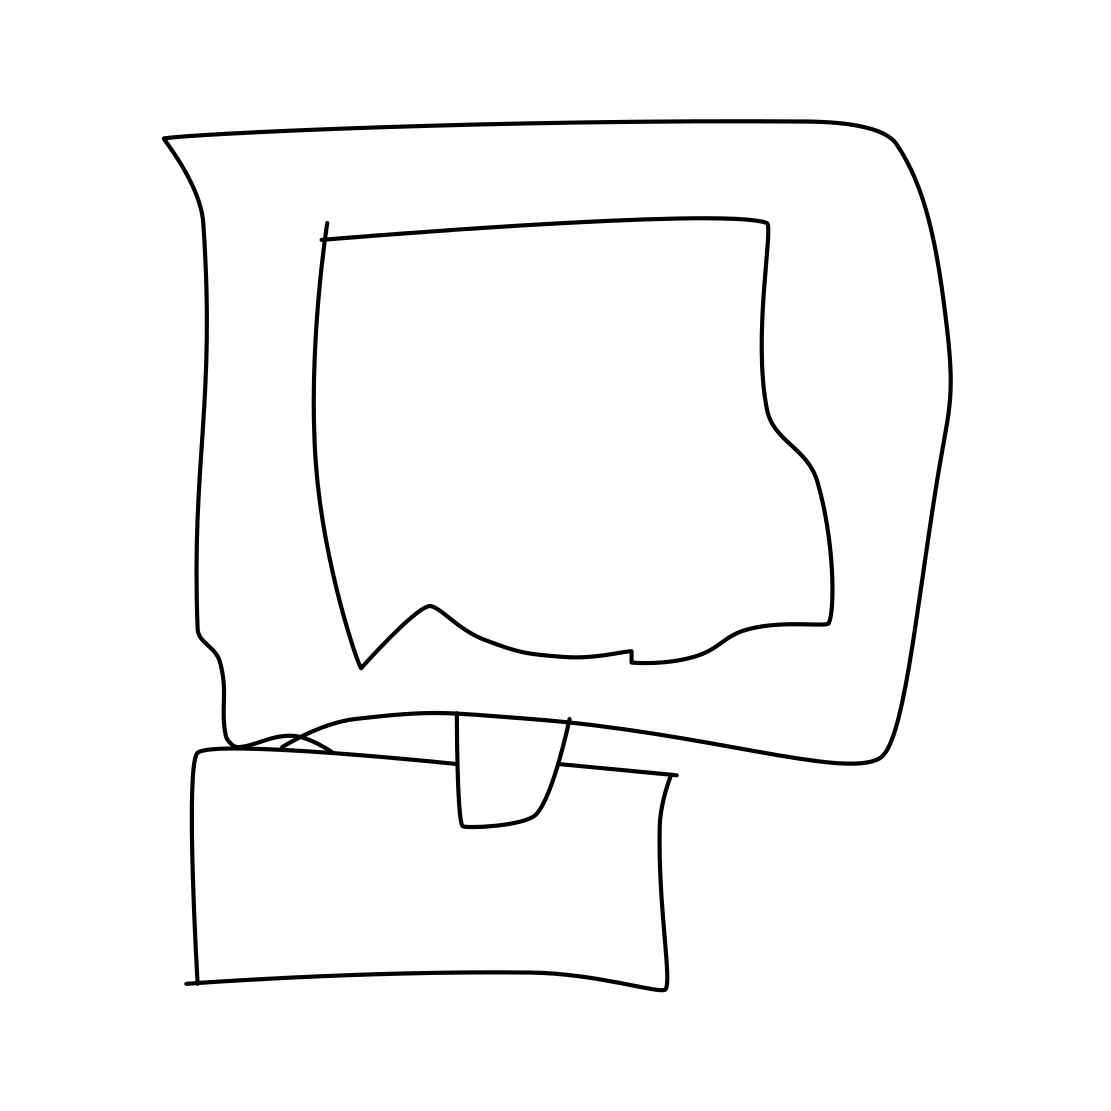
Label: computer monitor